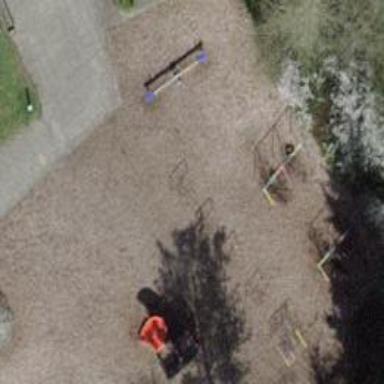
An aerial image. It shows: Playground area for leisure activities on the land.